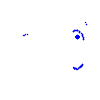
Particle: pion